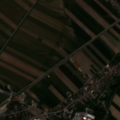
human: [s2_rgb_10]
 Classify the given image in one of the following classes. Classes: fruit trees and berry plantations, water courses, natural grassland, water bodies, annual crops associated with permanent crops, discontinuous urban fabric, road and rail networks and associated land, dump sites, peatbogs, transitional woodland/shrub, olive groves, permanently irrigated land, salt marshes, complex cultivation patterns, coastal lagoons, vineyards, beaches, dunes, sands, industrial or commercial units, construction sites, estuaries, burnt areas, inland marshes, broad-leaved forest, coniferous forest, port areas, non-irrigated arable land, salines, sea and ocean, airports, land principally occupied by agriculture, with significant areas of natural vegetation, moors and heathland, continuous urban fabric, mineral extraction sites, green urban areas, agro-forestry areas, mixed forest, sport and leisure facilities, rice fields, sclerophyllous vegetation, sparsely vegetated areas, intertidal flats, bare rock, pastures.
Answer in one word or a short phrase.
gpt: discontinuous urban fabric, non-irrigated arable land, pastures, broad-leaved forest